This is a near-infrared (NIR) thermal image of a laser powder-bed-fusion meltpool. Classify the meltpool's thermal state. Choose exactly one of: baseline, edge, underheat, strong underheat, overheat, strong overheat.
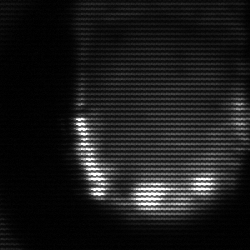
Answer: baseline